Interaction volume radius: 10 \u00c5
Interaction volume height: 10 \u00c5
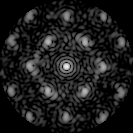
Disorder parameter: 0.3399